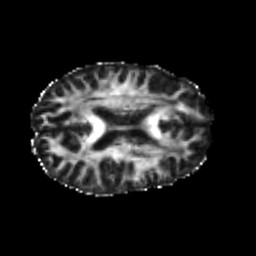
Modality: FA
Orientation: axial
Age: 23
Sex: female
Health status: healthy
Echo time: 0.074 s